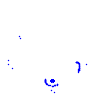
Particle: kaon